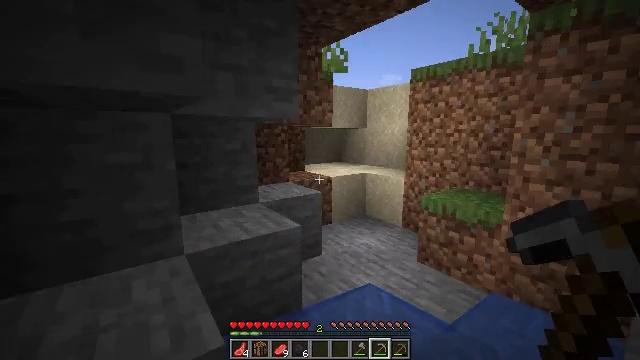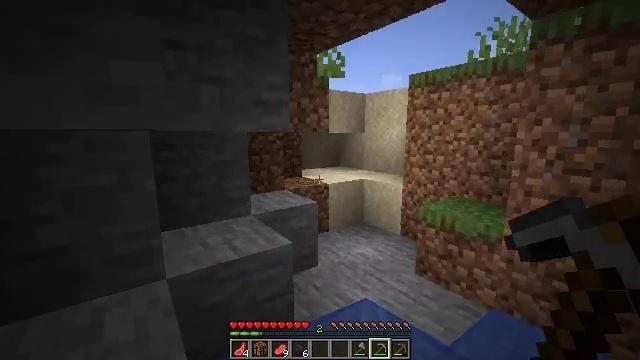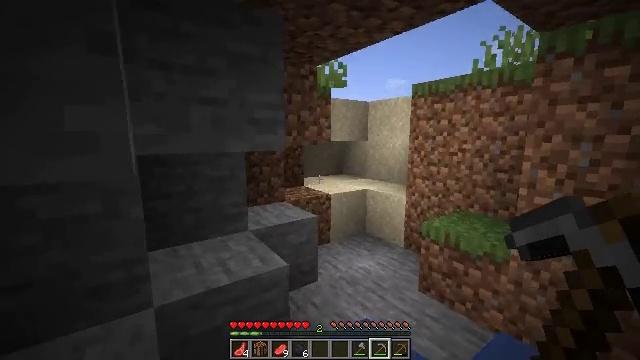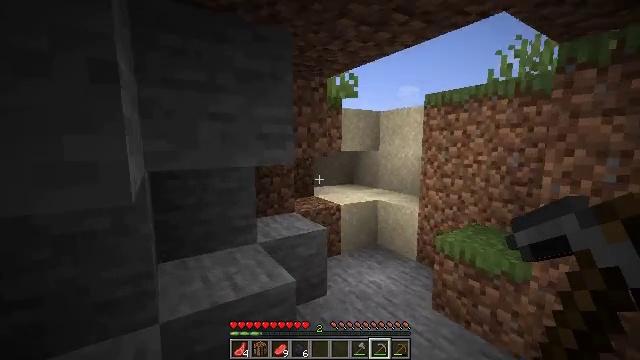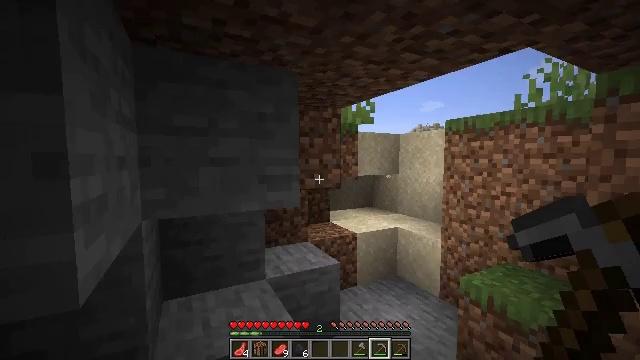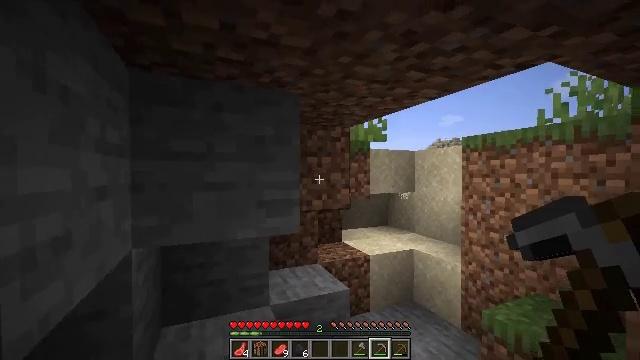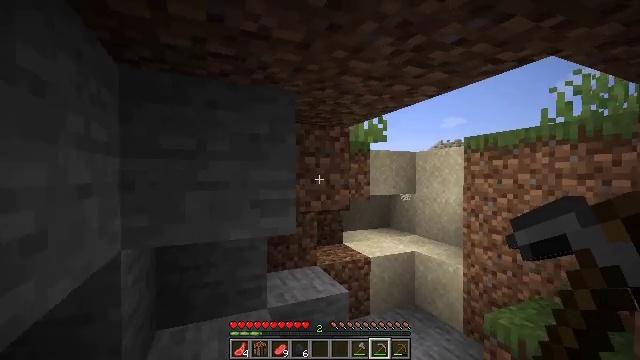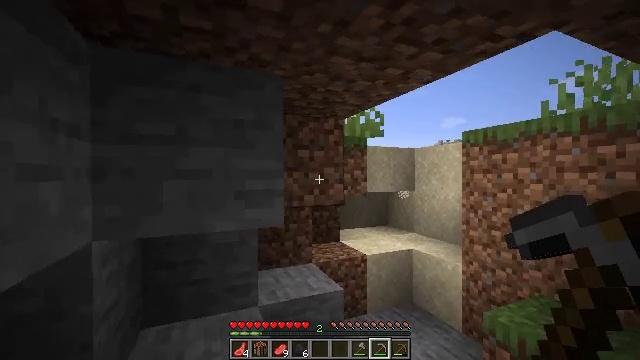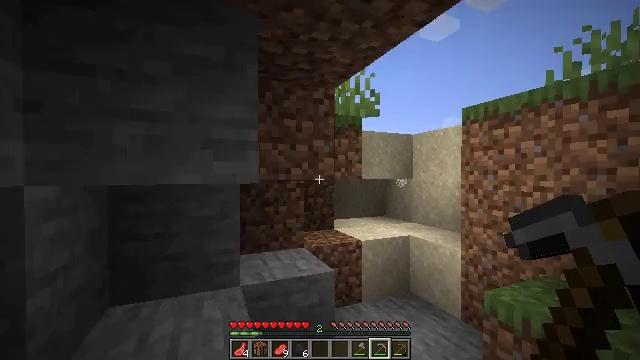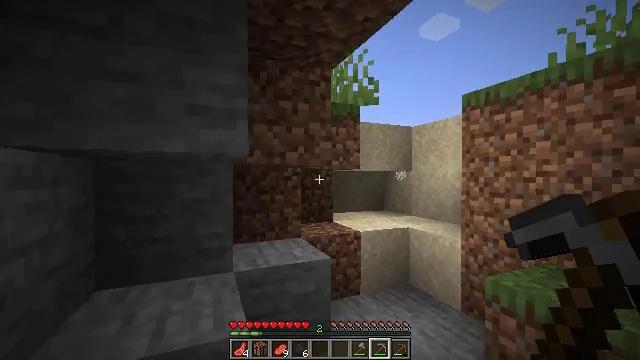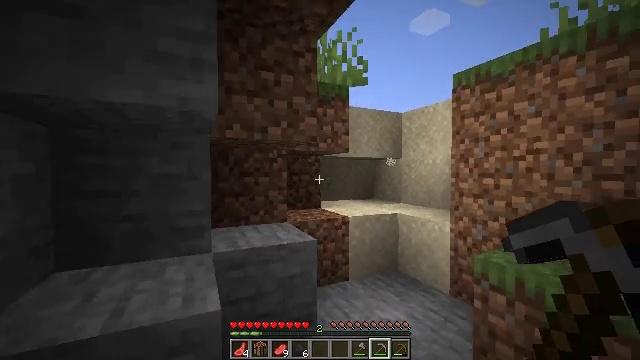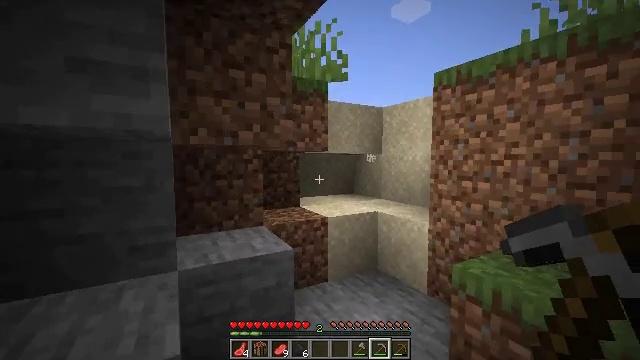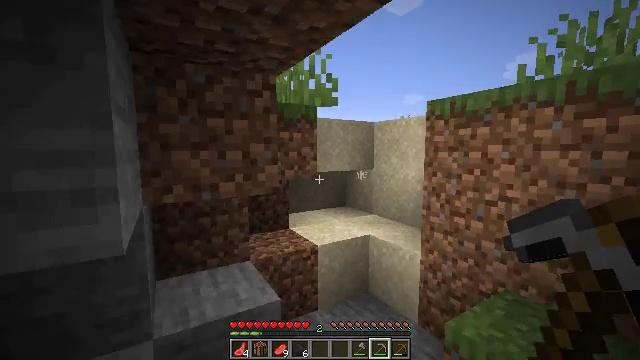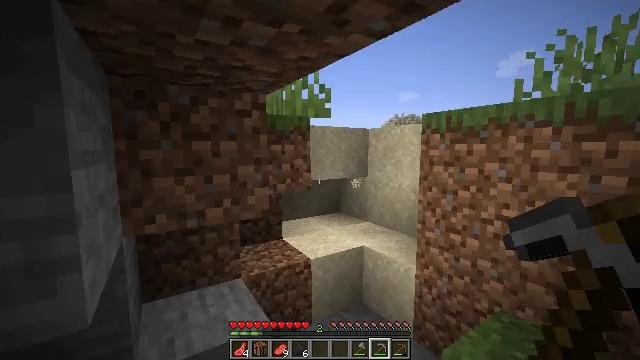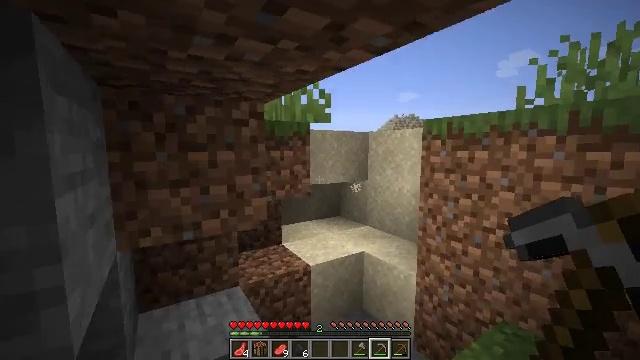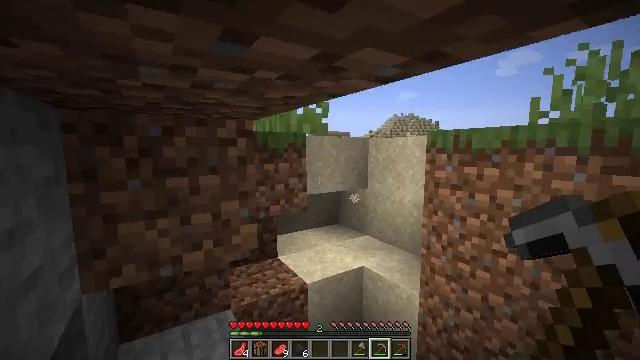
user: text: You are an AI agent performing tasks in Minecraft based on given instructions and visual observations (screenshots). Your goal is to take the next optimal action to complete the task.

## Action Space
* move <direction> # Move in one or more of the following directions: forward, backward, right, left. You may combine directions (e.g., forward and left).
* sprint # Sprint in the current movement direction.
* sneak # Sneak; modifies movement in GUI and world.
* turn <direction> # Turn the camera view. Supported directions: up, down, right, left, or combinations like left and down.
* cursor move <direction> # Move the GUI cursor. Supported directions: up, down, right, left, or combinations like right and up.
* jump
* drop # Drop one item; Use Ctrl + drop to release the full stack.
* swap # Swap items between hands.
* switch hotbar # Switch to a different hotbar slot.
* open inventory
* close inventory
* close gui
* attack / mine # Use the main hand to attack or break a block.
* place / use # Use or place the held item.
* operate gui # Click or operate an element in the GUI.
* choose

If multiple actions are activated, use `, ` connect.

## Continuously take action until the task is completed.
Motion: motion action
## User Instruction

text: Attack the ground to gather sand.
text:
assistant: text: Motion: move forward and move right, jump
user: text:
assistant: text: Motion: move forward and move right, turn left, jump
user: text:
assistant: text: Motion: move forward and move right, turn left and up, jump
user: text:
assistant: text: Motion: move forward and move right, turn left and up
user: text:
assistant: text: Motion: move forward and move right, turn left and up
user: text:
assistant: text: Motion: move forward
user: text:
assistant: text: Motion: move forward
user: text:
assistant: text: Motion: move forward, jump
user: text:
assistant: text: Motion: move forward, jump
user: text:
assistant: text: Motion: move forward, turn right and down, jump
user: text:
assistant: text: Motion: move forward, turn right and down, jump
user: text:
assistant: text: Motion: move forward, turn right and down
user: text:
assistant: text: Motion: move forward, turn right
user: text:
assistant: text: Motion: move forward, jump
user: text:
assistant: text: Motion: move forward, jump
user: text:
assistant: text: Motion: move forward, turn down, jump
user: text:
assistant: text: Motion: move forward, jump
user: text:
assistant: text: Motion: move forward, jump
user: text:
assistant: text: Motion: move forward
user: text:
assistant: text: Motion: move forward, turn down
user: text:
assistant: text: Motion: move forward
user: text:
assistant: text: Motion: move forward
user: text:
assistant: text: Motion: move forward
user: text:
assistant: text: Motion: move forward, open inventory
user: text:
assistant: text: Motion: open inventory
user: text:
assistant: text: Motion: cursor move right, open inventory
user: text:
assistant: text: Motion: cursor move down
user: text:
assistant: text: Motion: sneak, cursor move down
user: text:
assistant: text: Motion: sneak, cursor move left and down
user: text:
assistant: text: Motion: sneak